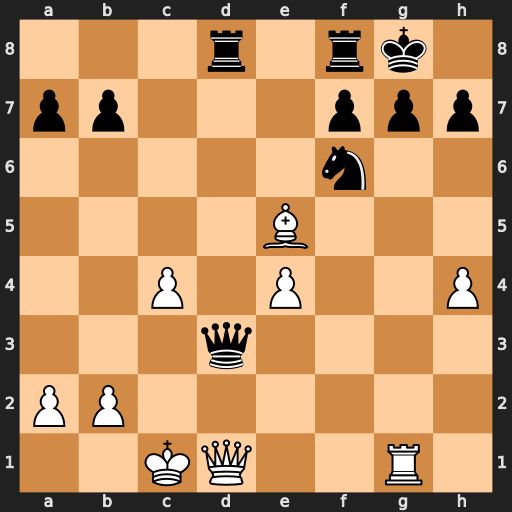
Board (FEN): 3r1rk1/pp3ppp/5n2/4B3/2P1P2P/3q4/PP6/2KQ2R1
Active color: w
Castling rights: -
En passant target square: -
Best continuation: Rxg7+ Kh8 Qxd3 Rxd3 Bxf6